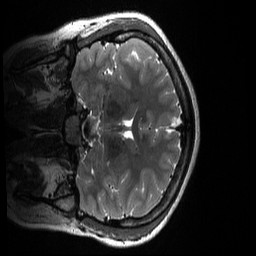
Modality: T2w
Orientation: coronal
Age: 23
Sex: female